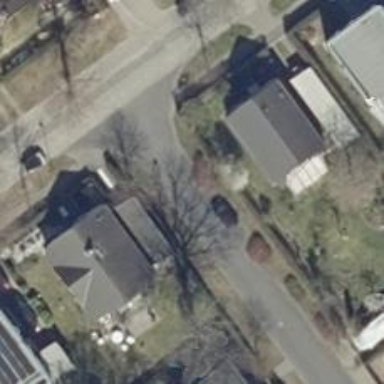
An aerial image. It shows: Traffic calming feature called choker.